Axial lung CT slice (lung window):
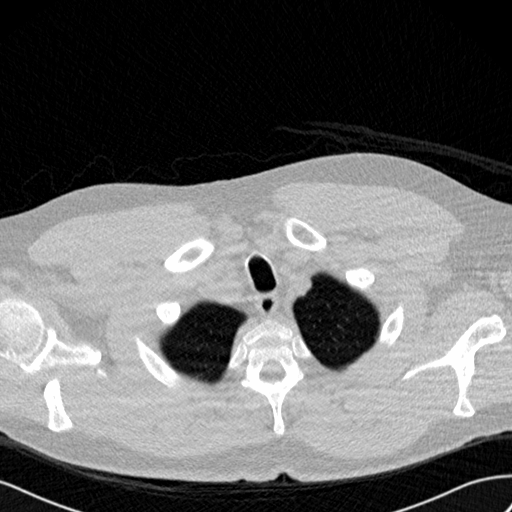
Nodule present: no